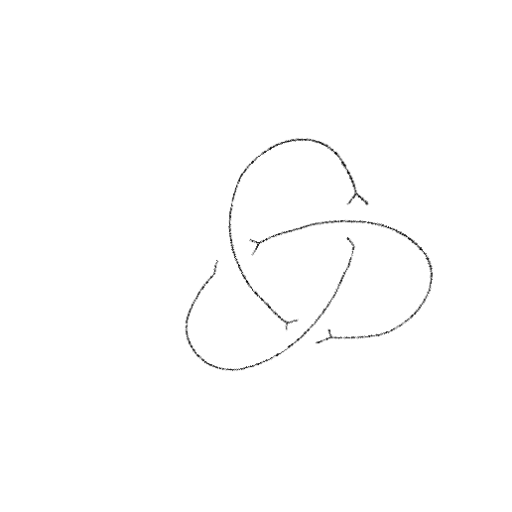
Crossing number: 3